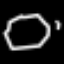
Label: octagon